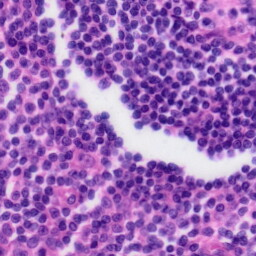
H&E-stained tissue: Tonsil